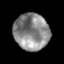
Tissue: prostate
Cell type: T cells
Senescence score: 0.3356
Nuclear area (px): 1260
Mean DAPI intensity: 137.376